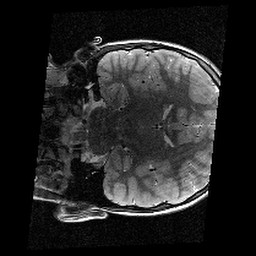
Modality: T2w
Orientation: coronal
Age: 9
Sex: male
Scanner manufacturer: siemens
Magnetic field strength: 3 T
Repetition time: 9.23 s
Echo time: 0.067 s